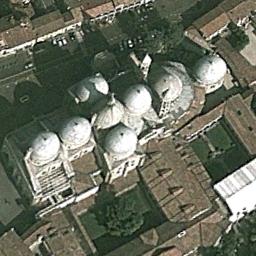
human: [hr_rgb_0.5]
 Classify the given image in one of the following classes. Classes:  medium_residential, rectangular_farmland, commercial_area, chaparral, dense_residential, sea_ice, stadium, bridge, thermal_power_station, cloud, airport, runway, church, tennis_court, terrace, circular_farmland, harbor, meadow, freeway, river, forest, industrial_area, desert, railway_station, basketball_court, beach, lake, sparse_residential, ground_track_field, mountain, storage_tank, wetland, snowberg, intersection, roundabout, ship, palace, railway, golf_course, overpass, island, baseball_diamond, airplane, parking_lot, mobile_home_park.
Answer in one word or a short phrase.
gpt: church